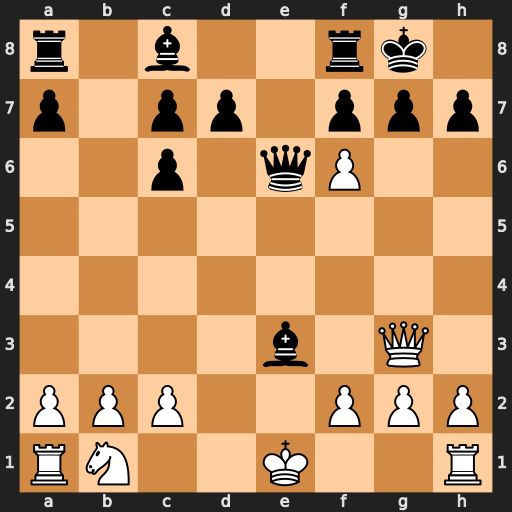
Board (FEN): r1b2rk1/p1pp1ppp/2p1qP2/8/8/4b1Q1/PPP2PPP/RN2K2R
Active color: w
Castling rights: KQ
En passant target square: -
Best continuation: Qxg7#